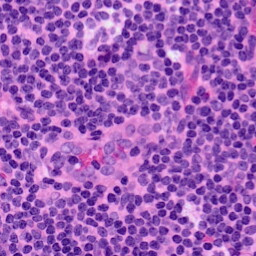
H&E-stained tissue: LymphNode